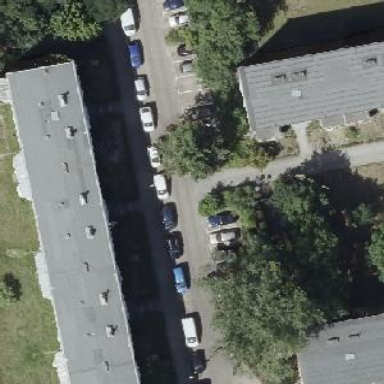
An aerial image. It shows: Building with apartments and flat roof.